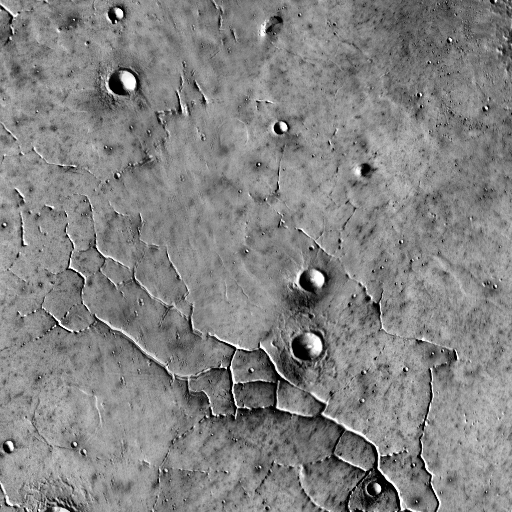
Crater classes present: Background, Other, Buried